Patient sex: M
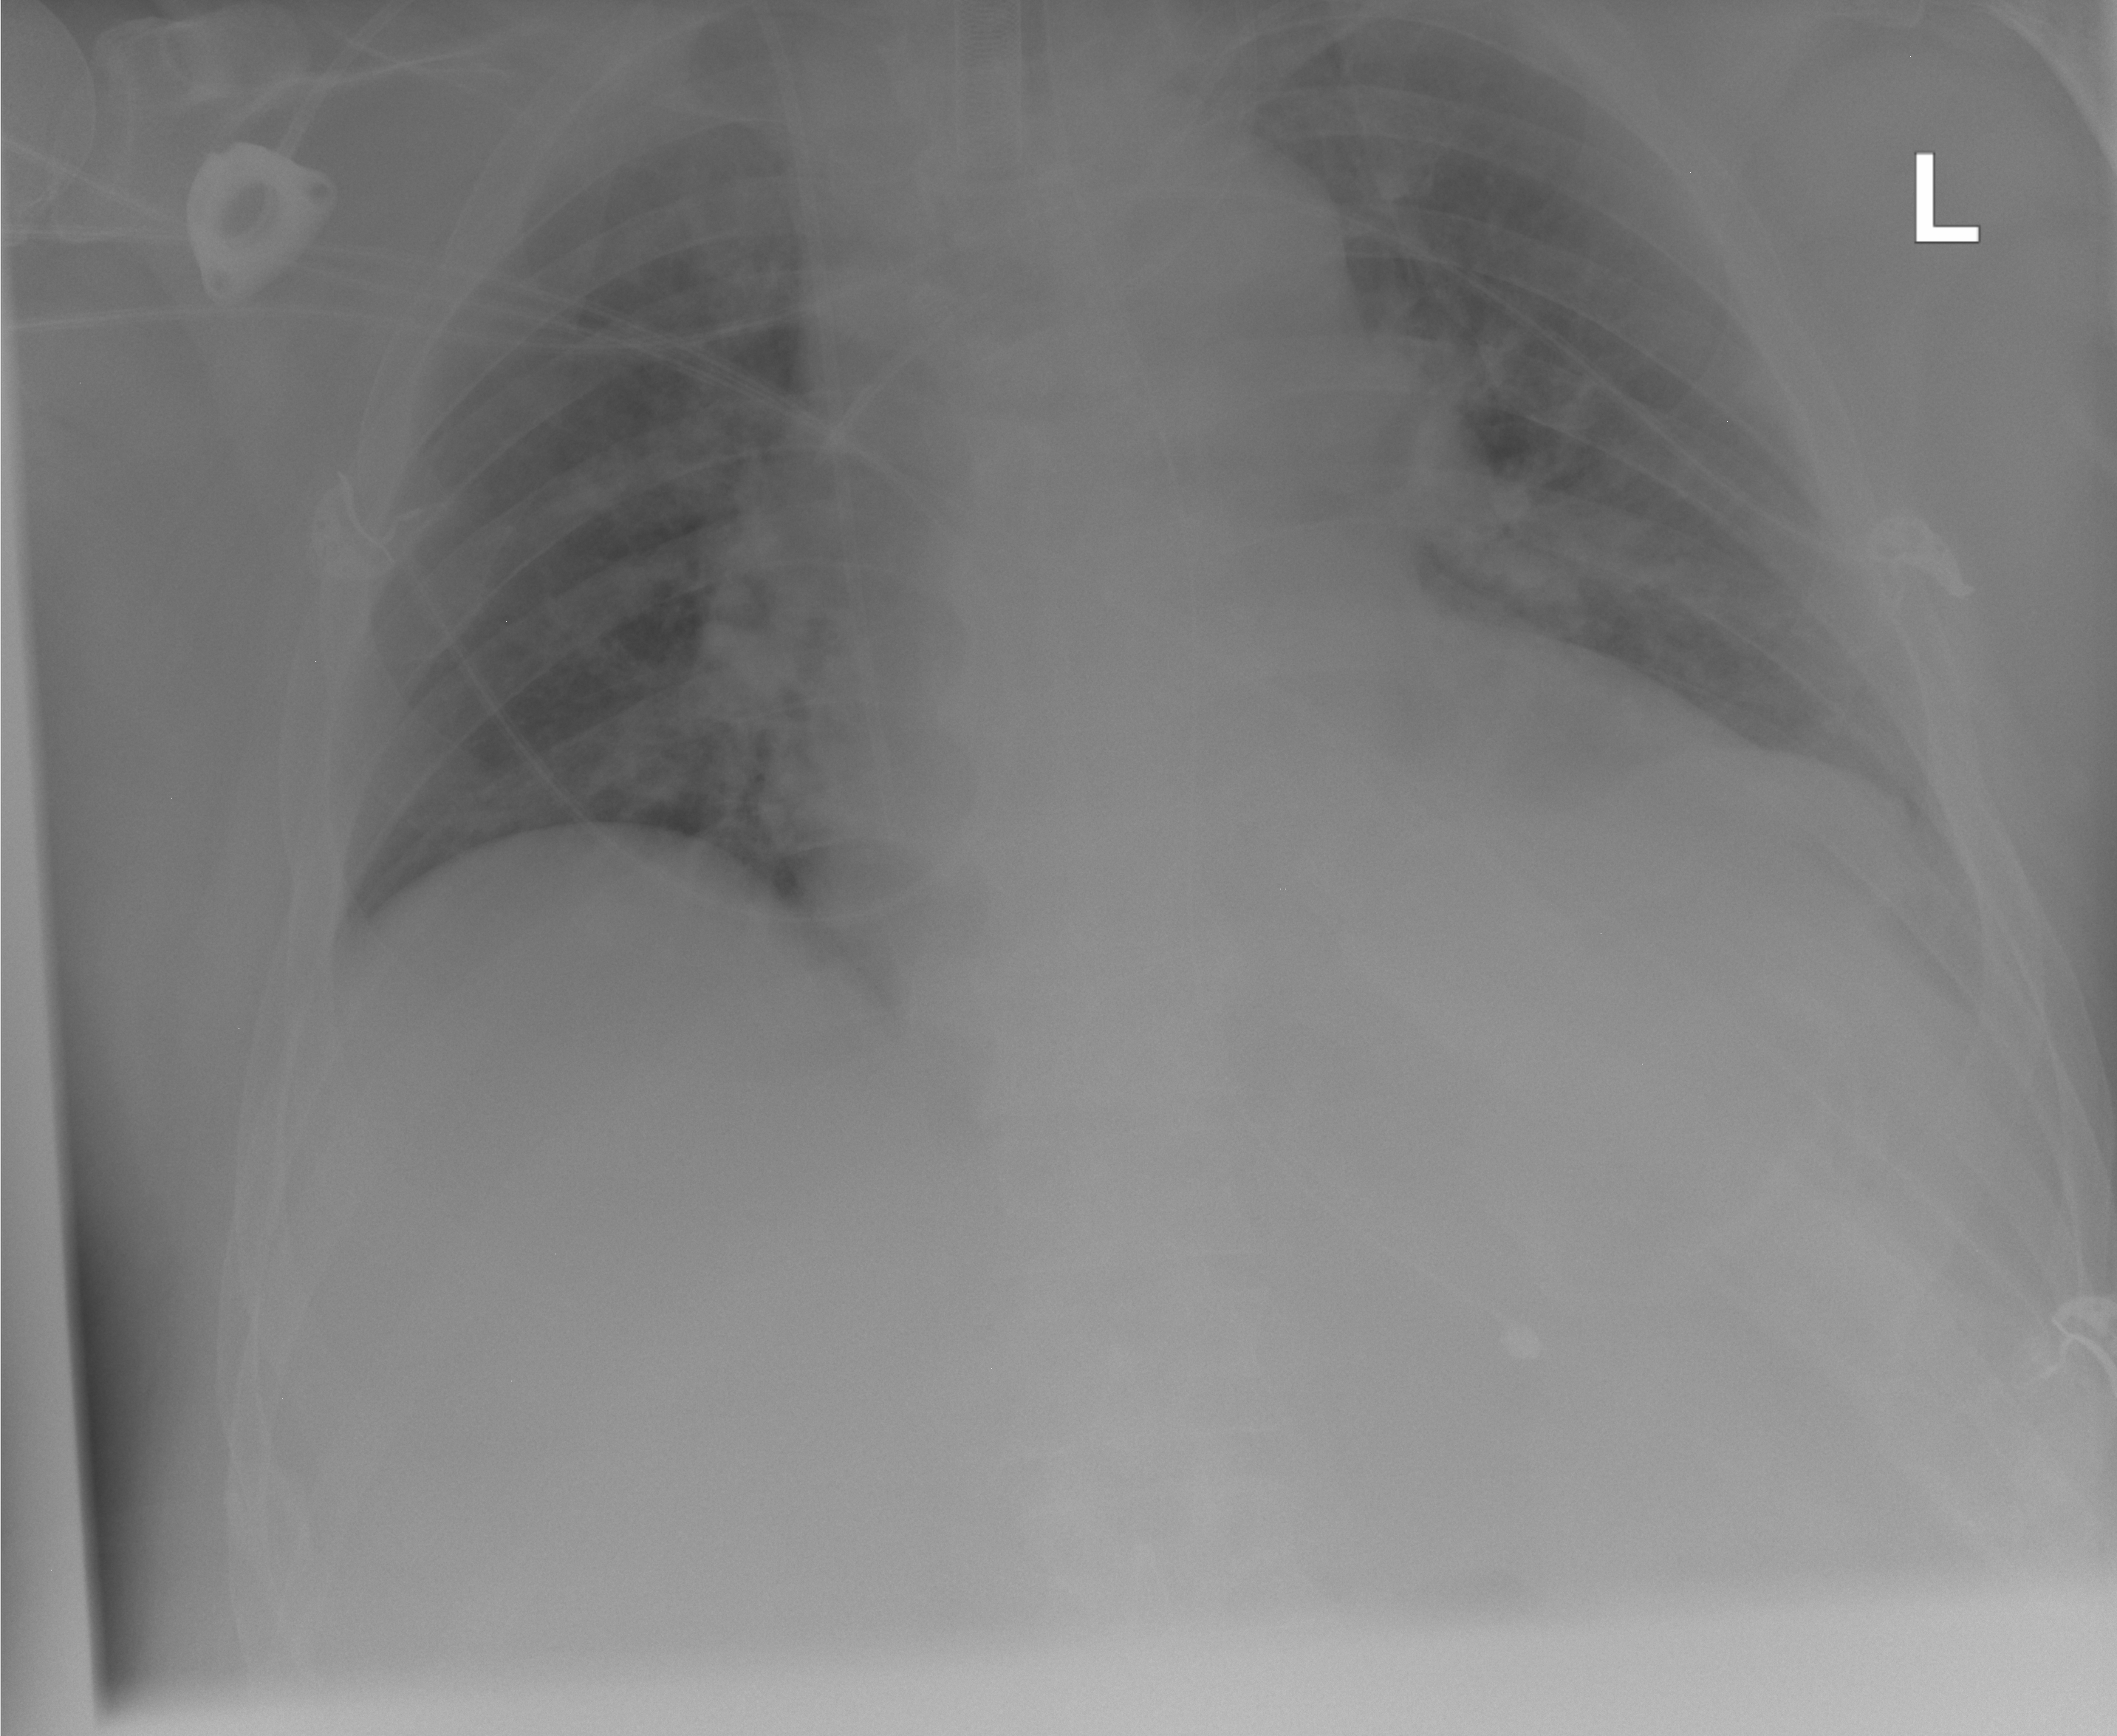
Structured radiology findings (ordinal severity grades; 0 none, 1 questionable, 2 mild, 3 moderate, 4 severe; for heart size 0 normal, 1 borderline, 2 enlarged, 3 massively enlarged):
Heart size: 2
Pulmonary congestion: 2
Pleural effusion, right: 0
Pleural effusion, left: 0
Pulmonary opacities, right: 0
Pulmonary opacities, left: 2
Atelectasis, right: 0
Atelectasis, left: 2